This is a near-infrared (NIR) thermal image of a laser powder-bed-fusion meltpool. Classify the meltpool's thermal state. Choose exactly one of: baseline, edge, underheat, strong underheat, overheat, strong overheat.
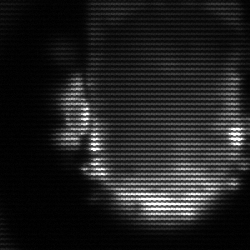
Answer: baseline